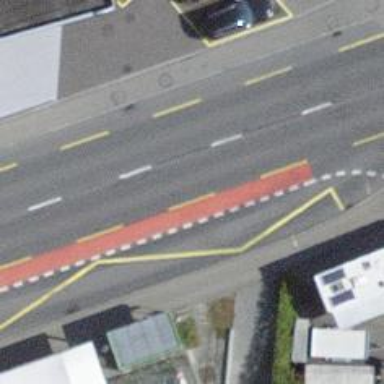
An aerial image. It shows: Primary highway with separate lanes for cyclists on the left and sidewalks on both sides.